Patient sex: M
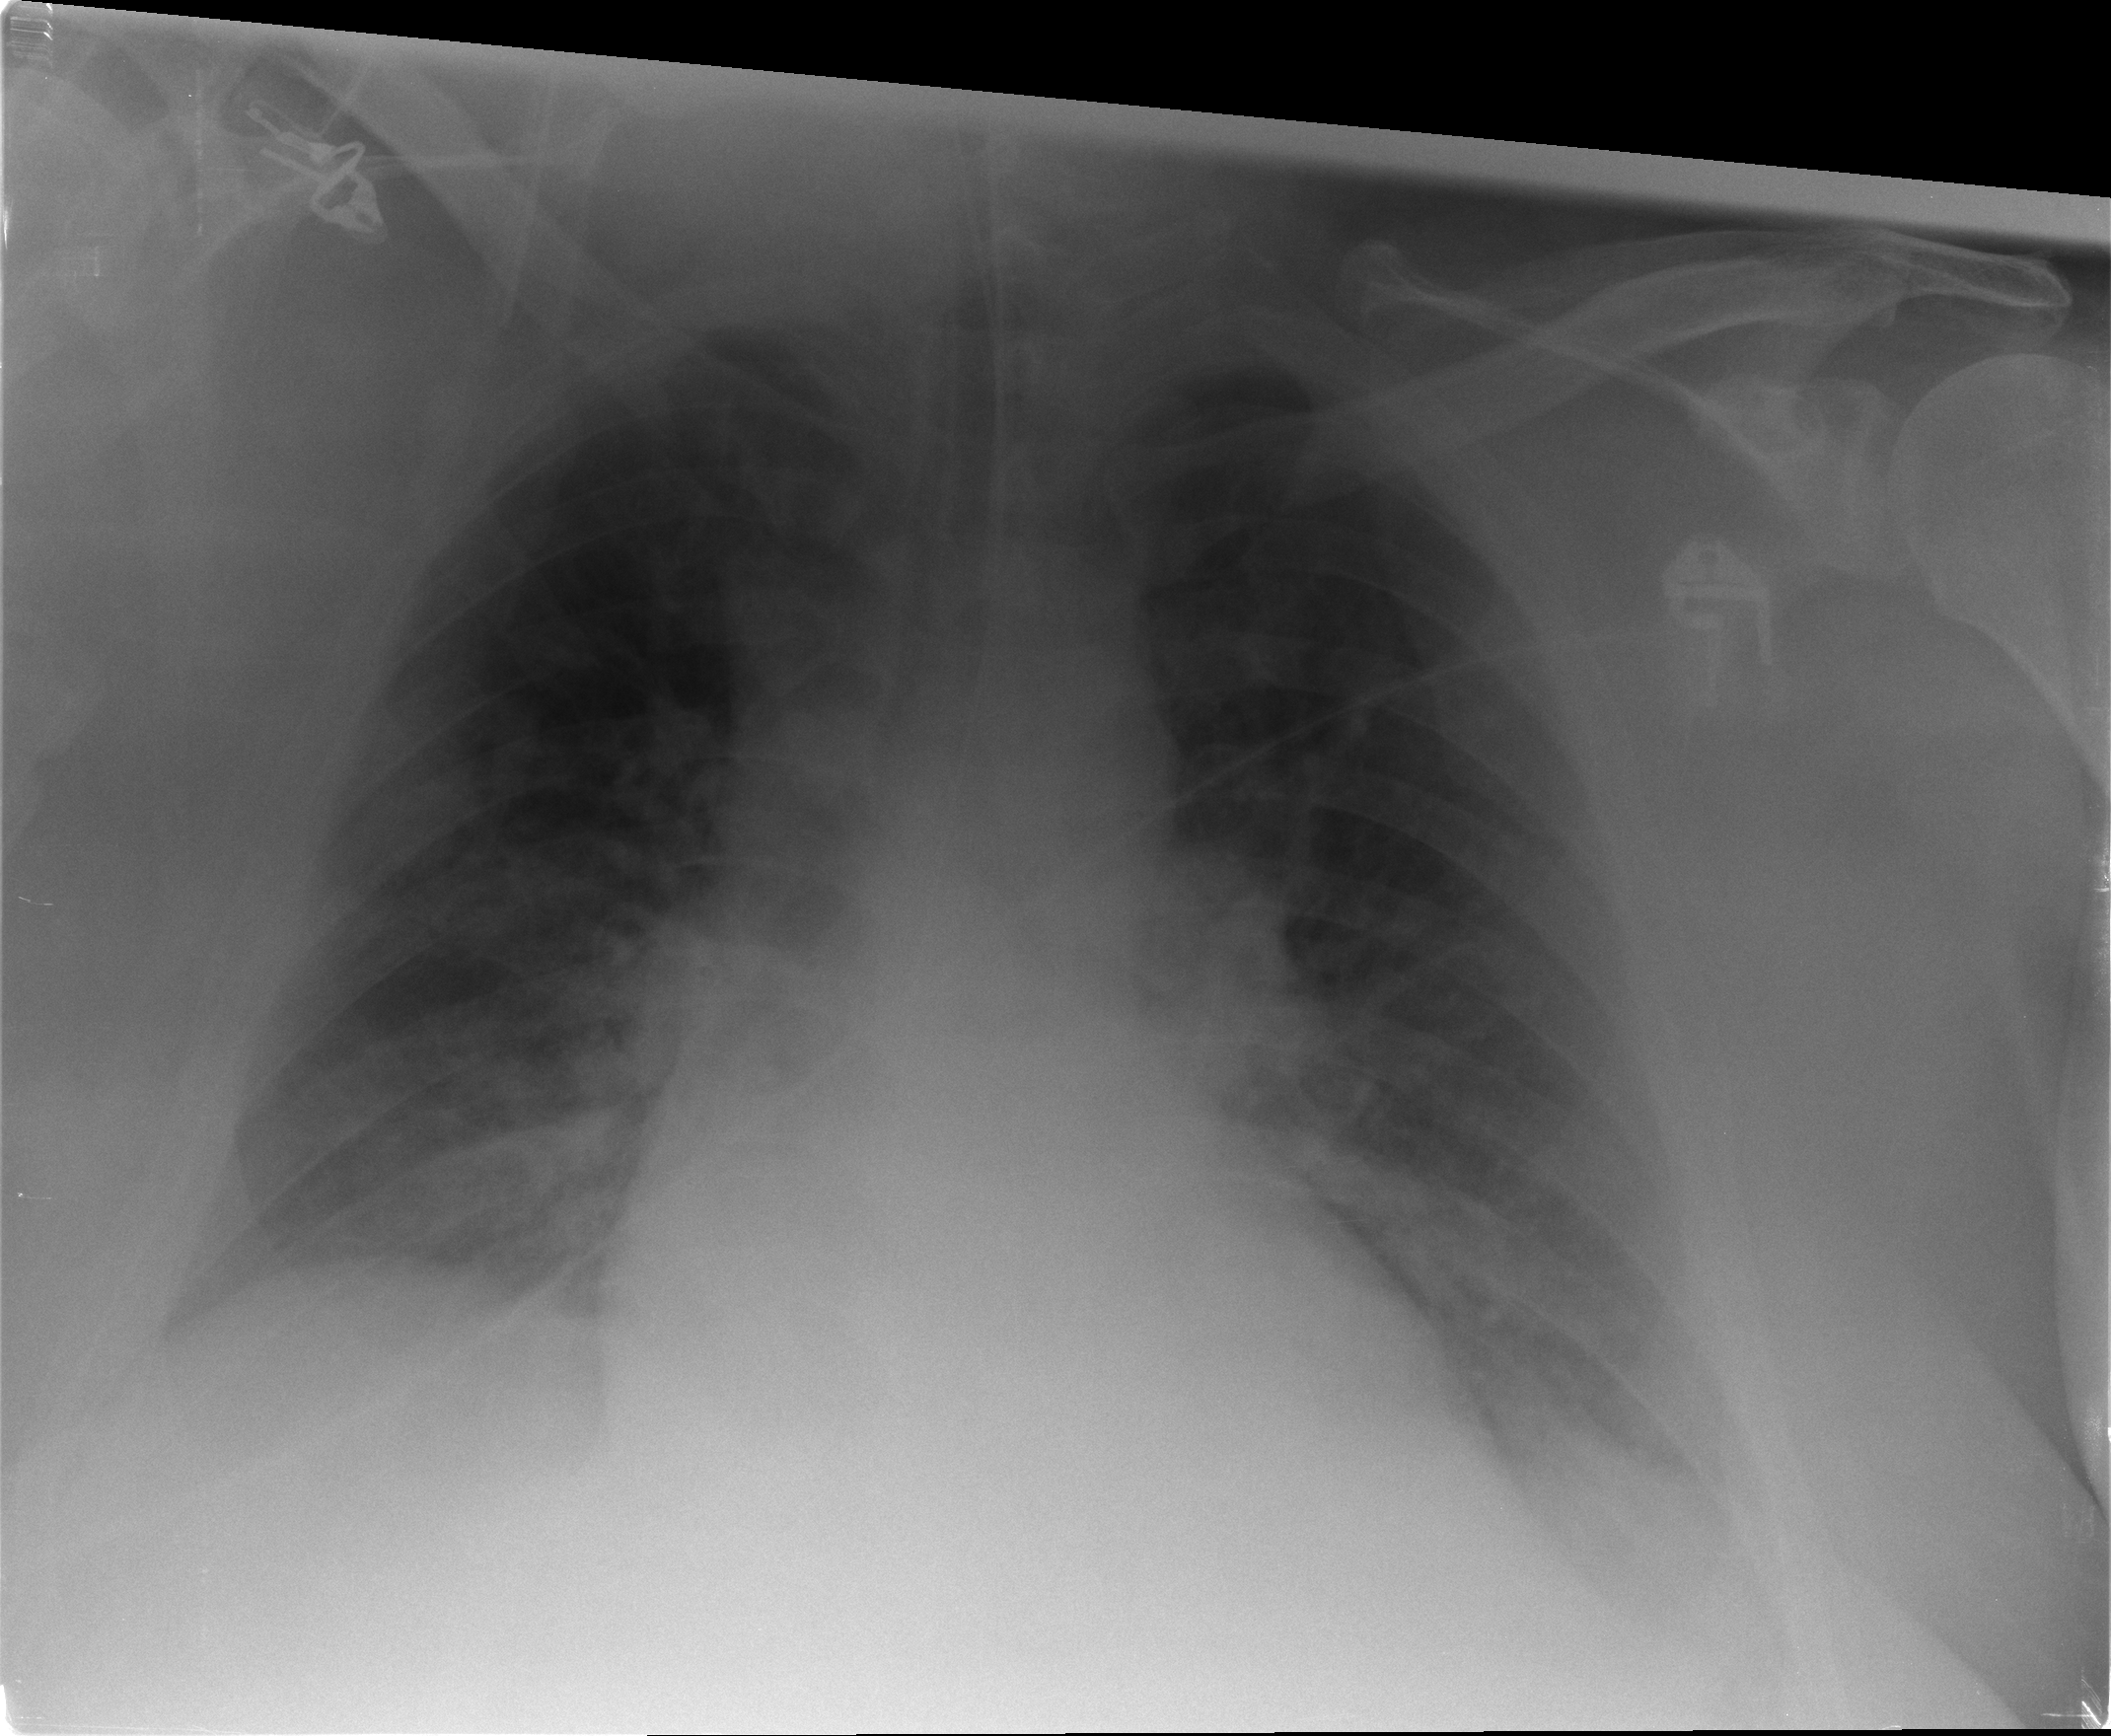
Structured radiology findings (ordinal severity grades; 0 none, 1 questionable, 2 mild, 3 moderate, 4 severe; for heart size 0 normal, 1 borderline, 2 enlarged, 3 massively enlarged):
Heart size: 1
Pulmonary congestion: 2
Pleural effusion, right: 0
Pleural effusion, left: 1
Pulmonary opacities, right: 2
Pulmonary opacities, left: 2
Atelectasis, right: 2
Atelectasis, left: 2